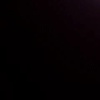
Label: space